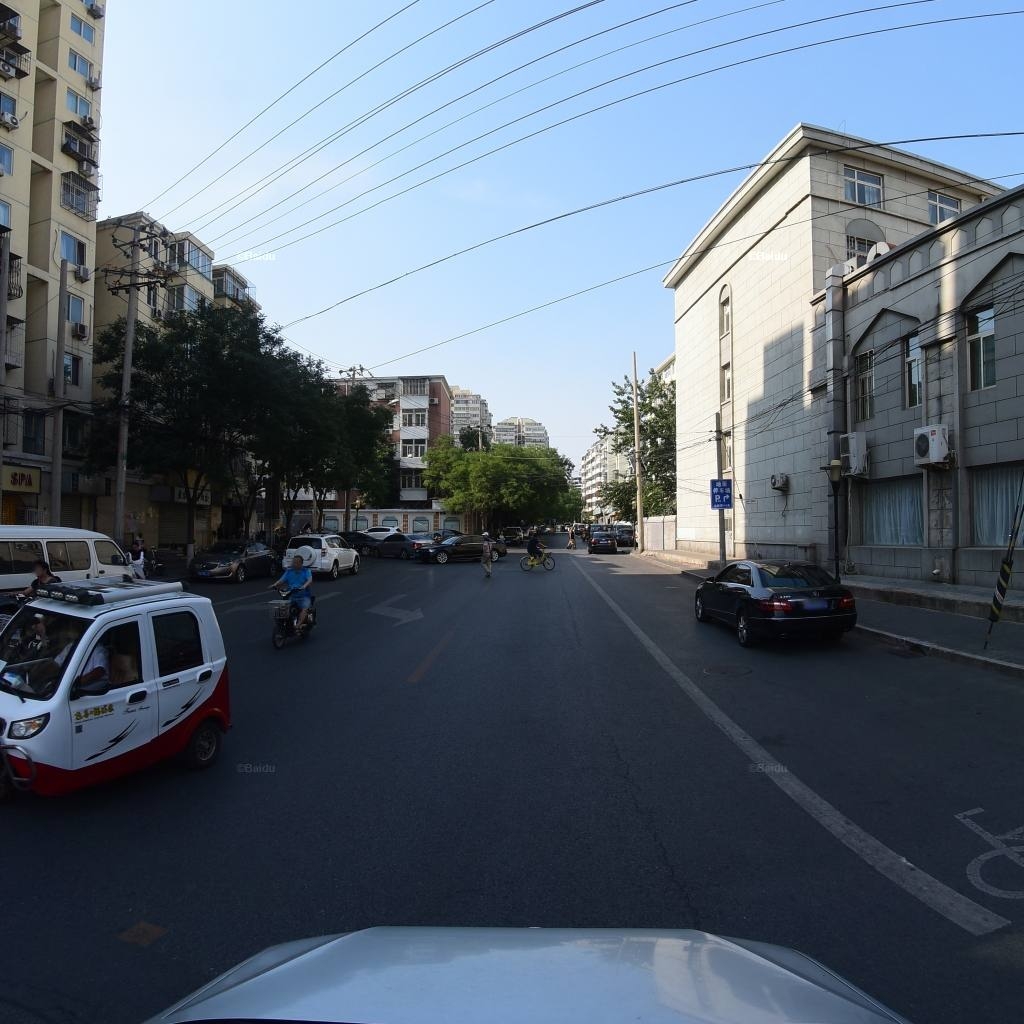
Region: Xicheng
Road damage annotations: longitudinal crack, longitudinal crack, manhole cover